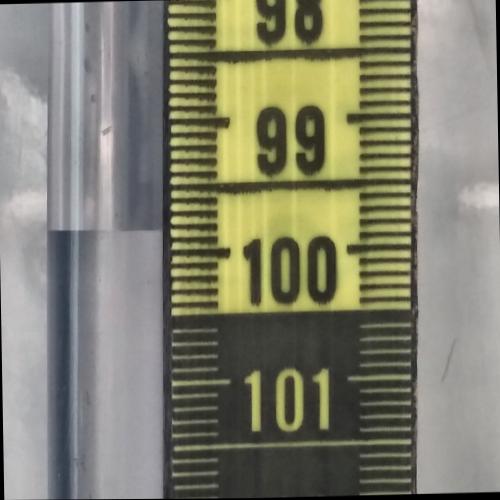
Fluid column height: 99.8 cm